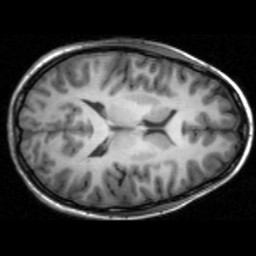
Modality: T1w
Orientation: axial
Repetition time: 0.008948 s
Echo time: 0.001784 s